Question: I'm programming in python and i have a problem, indeed when i throw my script it end some seconds after when he detect an IP6 packet. Apparently i have to filter packets and take only IP4 packet to avoid this problem and i would like to know how can i use it with the library dpkt if possible as i started.
I tried something but i'm a beginner and it don't work as you can see in this line:
'''
#Select Ipv4 packets because of problem with the .p in Ipv6
if ip.p == dpkt.ip6:
return'
'''
The error encountered say: "AttributeError: 'IP6' object has no attribute 'p'". This is the traceback:

This is my code if you want to have a look :)
Thanks for your time :)
'''
import pcapy
import dpkt
from threading import Thread
import re
import binascii
liste=[]
listip=[]
piece_request_handshake = re.compile('13426974546f7272656e742070726f746f636f6c(?P<reserved>\w{8})(?P<info_hash>\w{20})(?P<peer_id>\w{20})')
piece_request_tcpclose = re.compile('(?P<start>\w{12})5011')
class PieceRequestSniffer(Thread):
def __init__(self, dev='eth0'):
Thread.__init__(self)
self.expr = 'udp or tcp'
self.maxlen = 65535 # max size of packet to capture
self.promiscuous = 1 # promiscuous mode?
self.read_timeout = 100 # in milliseconds
self.max_pkts = -1 # number of packets to capture; -1 => no limit
self.active = True
self.p = pcapy.open_live(dev, self.maxlen, self.promiscuous, self.read_timeout)
self.p.setfilter(self.expr)
@staticmethod
def cb(hdr, data):
eth = dpkt.ethernet.Ethernet(str(data))
ip = eth.data
#Select only TCP protocols
if ip.p == dpkt.ip.IP_PROTO_TCP:
tcp = ip.data
#Select Ipv4 packets because of problem with the .p in Ipv6
if ip.p == dpkt.ip6:
return
else:
try:
#Return hexadecimal representation
hex_data = binascii.hexlify(tcp.data)
except:
return
handshake = piece_request_handshake.findall(hex_data)
if handshake:
print "-----------handsheck filtered-------------"
liste.append(handshake)
print "
"
#for element in zip(liste,"123456789abcdefghijklmnopqrstuvwxyz"):
# print(element)
def stop(self):
self.active = False
def run(self):
while self.active:
self.p.dispatch(0, PieceRequestSniffer.cb)
sniffer = PieceRequestSniffer()
sniffer.start()
'''
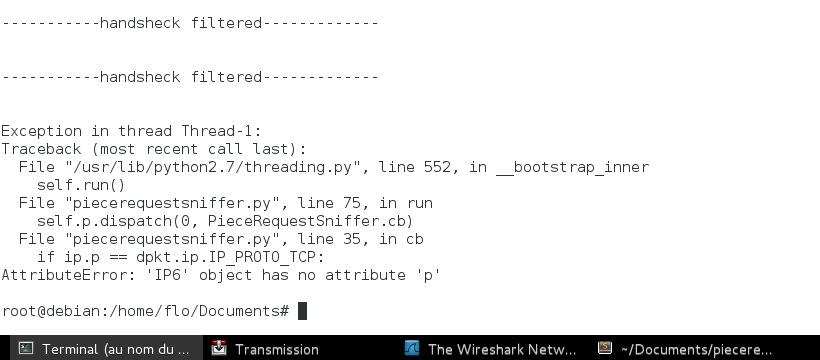
Answer: Finally i found the good way to do it, the line is not:
'''
if ip.p == dpkt.ip6:
return
'''
But:
'''
if eth.type == dpkt.ethernet.ETH_TYPE_IP6:
return
'''